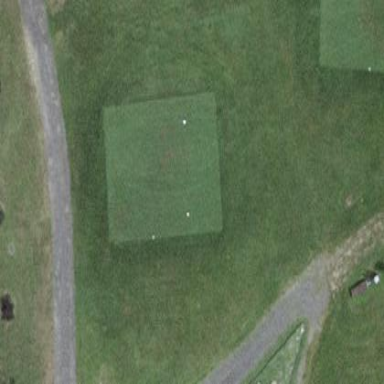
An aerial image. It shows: Grassy area designated as golf tee.